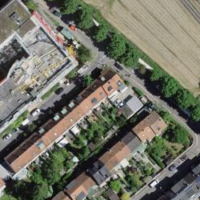
EUNIS habitat code: 54
Species observed at this site:
Helianthus annuus